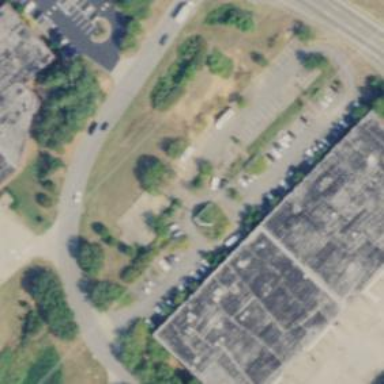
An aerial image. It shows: Warehouse building.